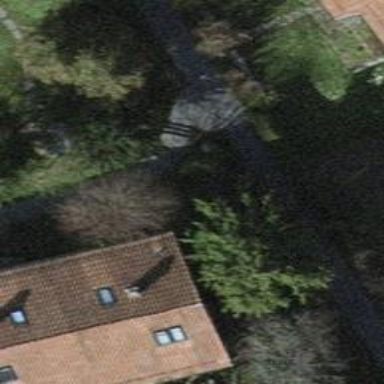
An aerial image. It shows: Set of steps on the road.